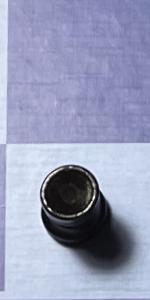
Label: Rook_Black